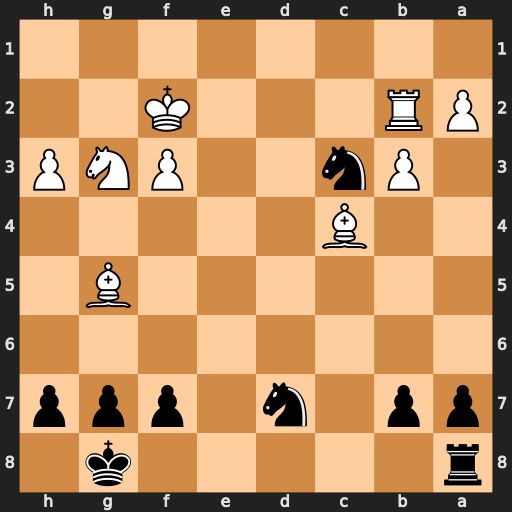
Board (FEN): r5k1/pp1n1ppp/8/6B1/2B5/1Pn2PNP/PR3K2/8
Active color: b
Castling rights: -
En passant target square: -
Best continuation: Nd1+ Kf1 Nxb2